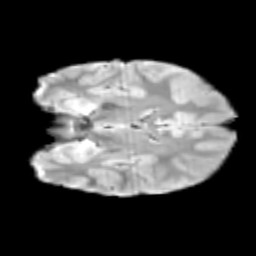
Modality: T2w
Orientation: coronal
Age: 10
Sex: male
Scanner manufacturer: siemens
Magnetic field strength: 3 T
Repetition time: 3.8 s
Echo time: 0.07 s